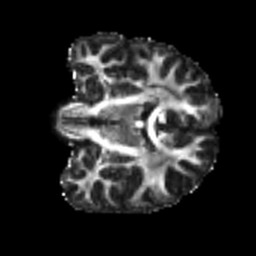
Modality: FA
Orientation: coronal
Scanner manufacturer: siemens
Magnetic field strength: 3 T
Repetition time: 4 s
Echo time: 0.0594 s